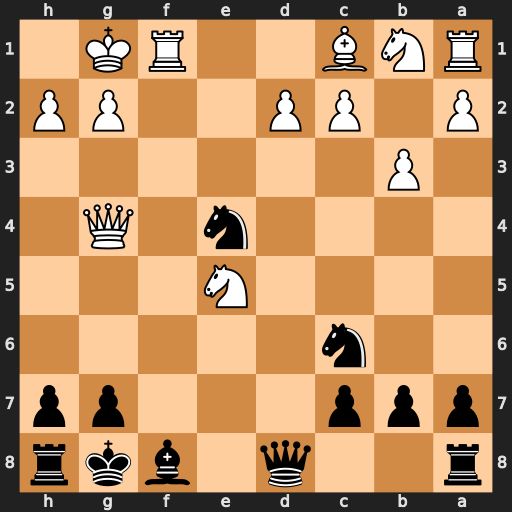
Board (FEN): r2q1bkr/ppp3pp/2n5/4N3/4n1Q1/1P6/P1PP2PP/RNB2RK1
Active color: b
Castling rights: -
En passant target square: -
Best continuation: Qd4+ Kh1 Qxe5